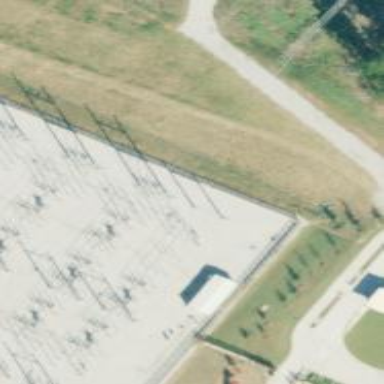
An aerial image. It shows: Switch used for power control.